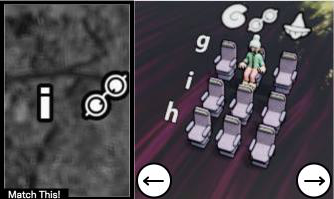
Task: seats
Answer: no